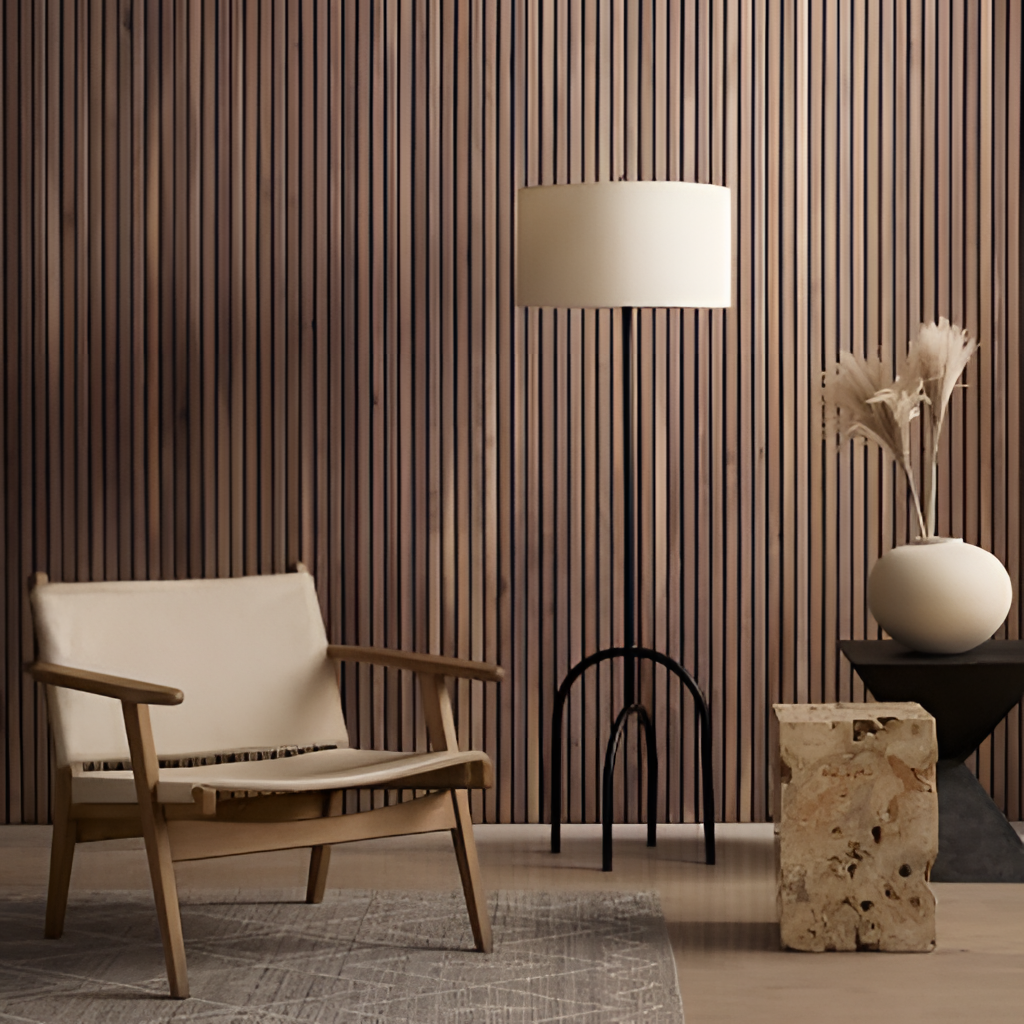
fabric chair, living room, brown wood wallpaper, with vertical striped pattern, wood flooring, with plain pattern, minimalist